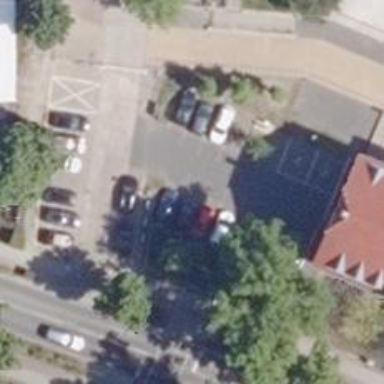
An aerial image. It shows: Normal parking space.